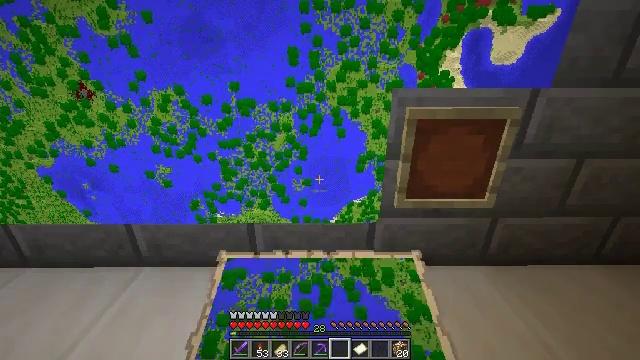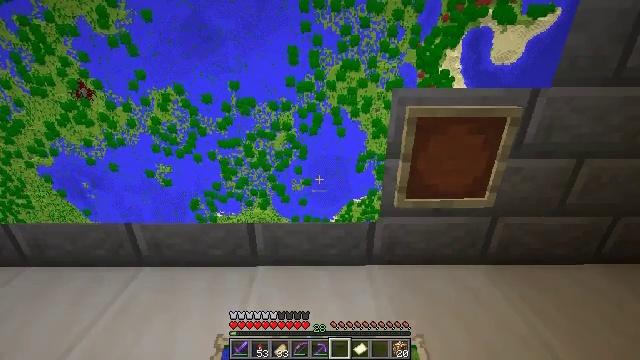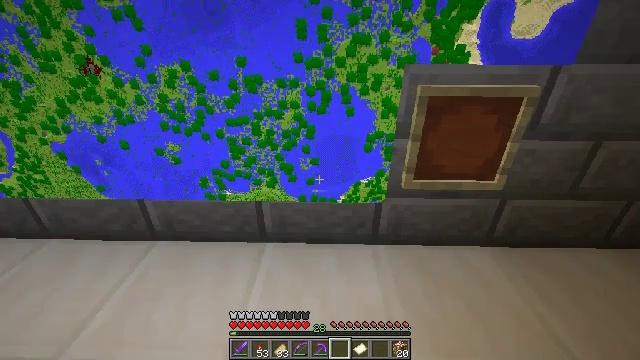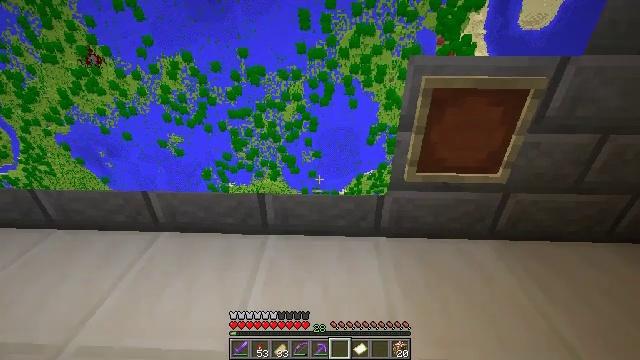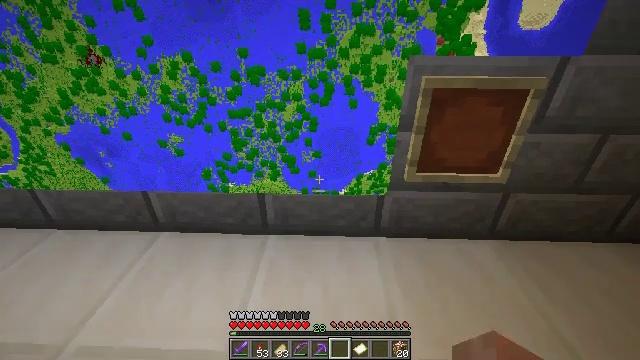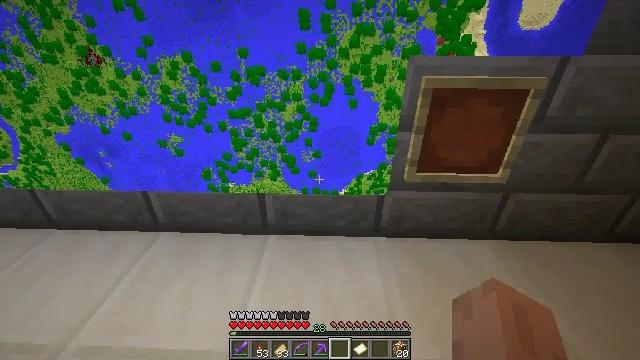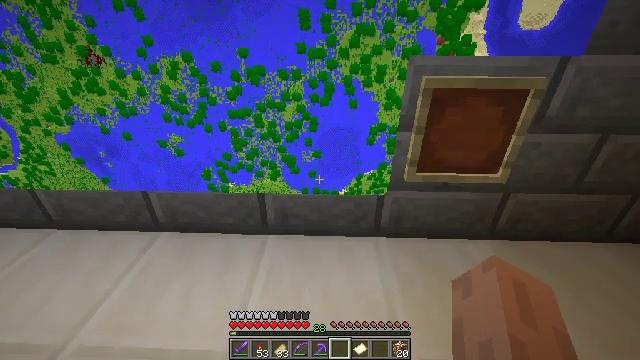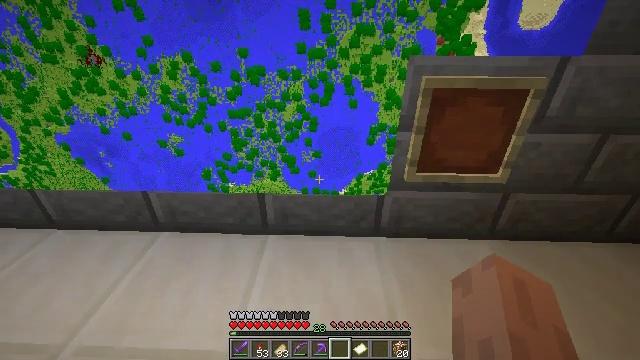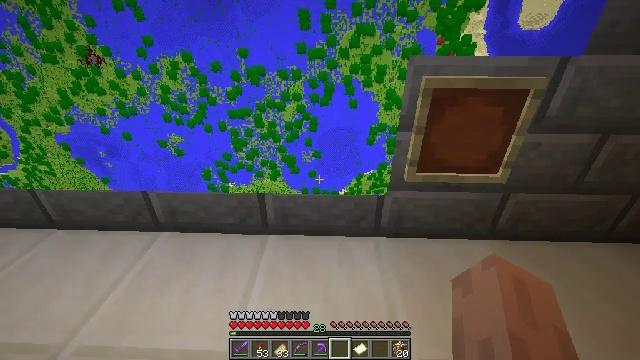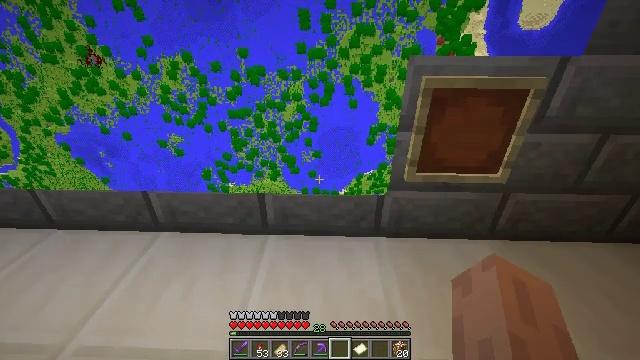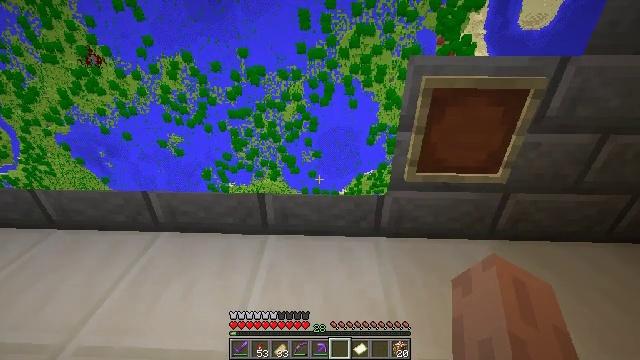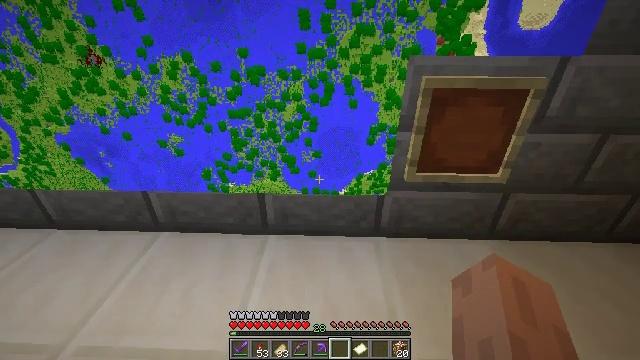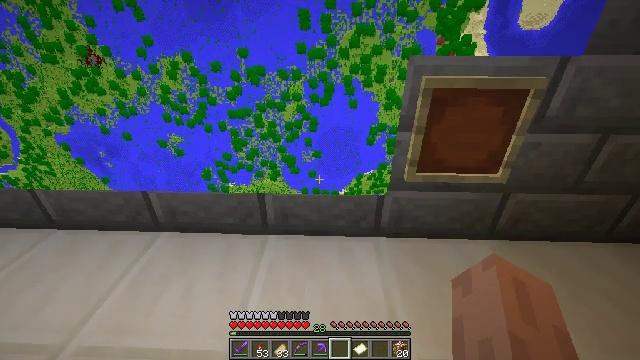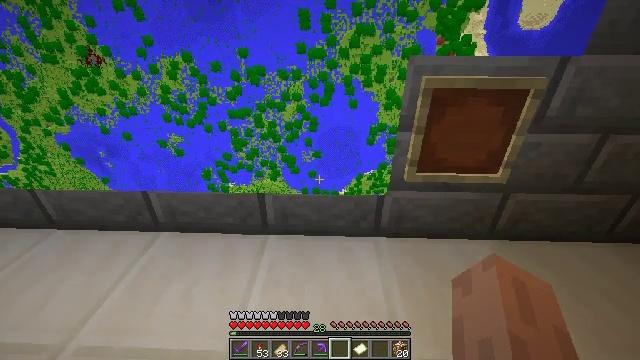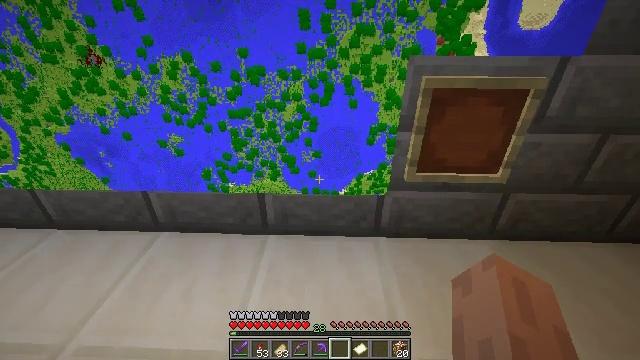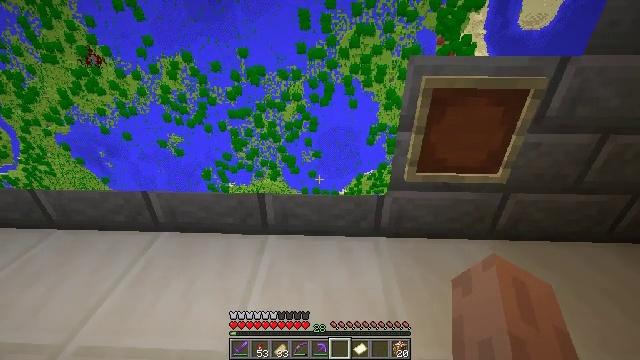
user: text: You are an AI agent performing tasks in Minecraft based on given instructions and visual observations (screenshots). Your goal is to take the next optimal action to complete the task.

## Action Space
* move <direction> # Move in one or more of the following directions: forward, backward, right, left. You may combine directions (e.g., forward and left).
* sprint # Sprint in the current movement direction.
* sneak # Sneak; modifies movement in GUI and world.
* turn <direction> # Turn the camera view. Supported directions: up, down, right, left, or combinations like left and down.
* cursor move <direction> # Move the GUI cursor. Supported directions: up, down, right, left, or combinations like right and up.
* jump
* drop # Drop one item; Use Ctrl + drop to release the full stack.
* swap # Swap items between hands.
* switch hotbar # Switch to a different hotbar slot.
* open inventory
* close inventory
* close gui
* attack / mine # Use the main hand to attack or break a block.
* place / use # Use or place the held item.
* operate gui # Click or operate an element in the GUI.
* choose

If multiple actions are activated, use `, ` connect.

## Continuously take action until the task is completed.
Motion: motion action
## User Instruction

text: Attack the stone bricks to gather materials.
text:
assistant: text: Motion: no_op
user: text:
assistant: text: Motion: turn left and down
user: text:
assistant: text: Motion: turn down
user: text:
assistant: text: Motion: no_op
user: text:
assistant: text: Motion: no_op
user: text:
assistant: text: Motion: no_op
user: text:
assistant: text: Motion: no_op
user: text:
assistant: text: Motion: no_op
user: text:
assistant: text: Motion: no_op
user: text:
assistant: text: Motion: no_op
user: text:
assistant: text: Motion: no_op
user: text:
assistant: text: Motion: no_op
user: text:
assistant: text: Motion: no_op
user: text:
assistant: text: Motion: no_op
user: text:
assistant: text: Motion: no_op
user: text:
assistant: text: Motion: no_op
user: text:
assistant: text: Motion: no_op
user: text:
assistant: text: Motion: no_op
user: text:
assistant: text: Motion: no_op
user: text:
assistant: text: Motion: move forward
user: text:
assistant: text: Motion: move forward
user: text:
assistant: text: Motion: move forward
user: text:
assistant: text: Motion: move forward
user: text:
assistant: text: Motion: move forward
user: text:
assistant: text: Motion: no_op
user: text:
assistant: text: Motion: attack / mine
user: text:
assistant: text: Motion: attack / mine
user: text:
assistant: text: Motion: attack / mine
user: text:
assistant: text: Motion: no_op
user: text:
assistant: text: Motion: no_op